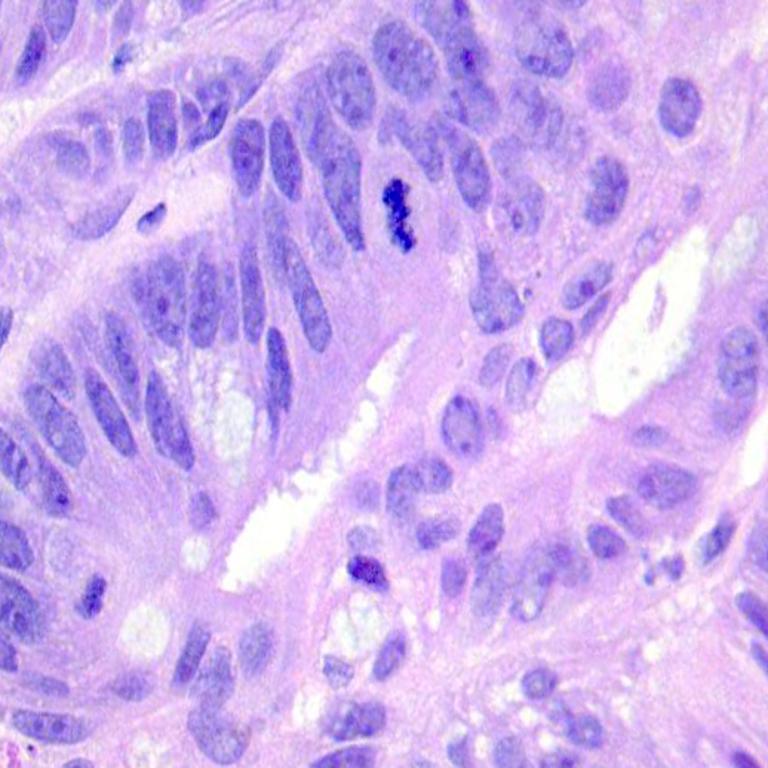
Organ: colon
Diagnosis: adenocarcinomas